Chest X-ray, AP view. Patient: 58 years old, sex M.
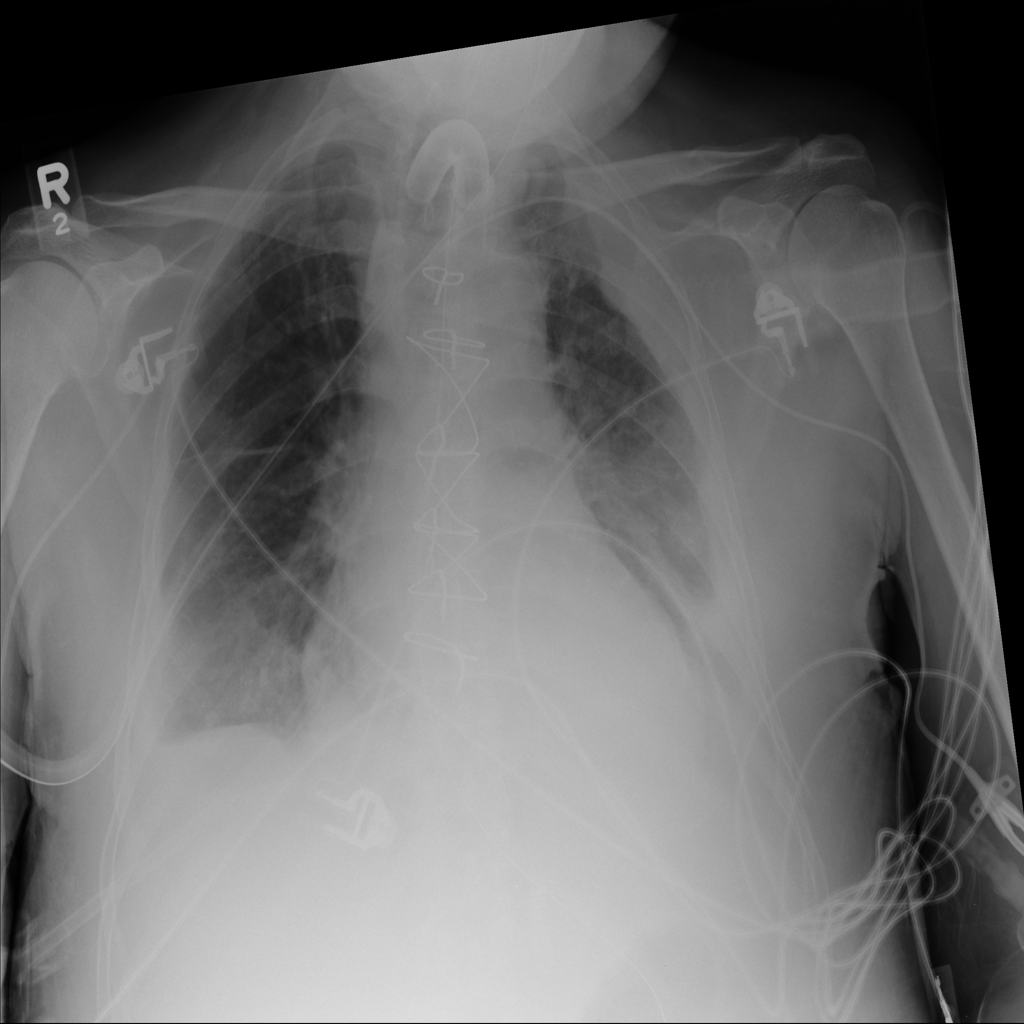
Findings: Effusion, Infiltration